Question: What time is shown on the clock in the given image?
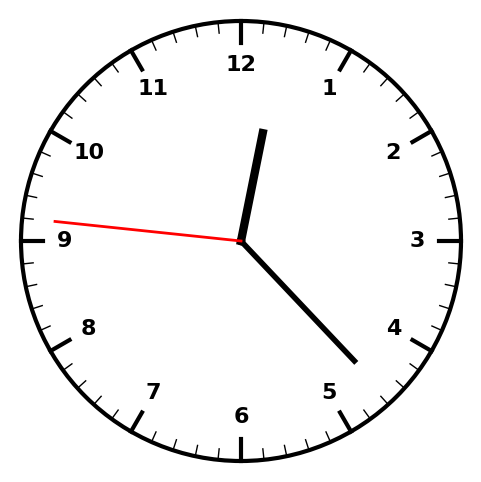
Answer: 12:22:46